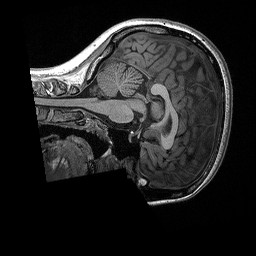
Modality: T1w
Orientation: sagittal
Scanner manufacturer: siemens
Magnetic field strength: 3 T
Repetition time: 2.3 s
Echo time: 0.00298 s